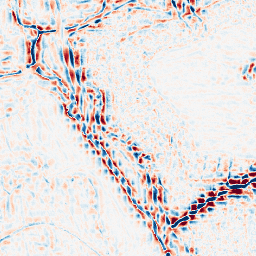
Category: wavelet
Decomposition family: wavelet_reverse_biorthogonal
Decomposition parameters: wavelet: rbio5.5
level: 3
Upsampling method: cubic_catmull_rom
Upsampling parameters: scale: 8
Upsampling scale: 8